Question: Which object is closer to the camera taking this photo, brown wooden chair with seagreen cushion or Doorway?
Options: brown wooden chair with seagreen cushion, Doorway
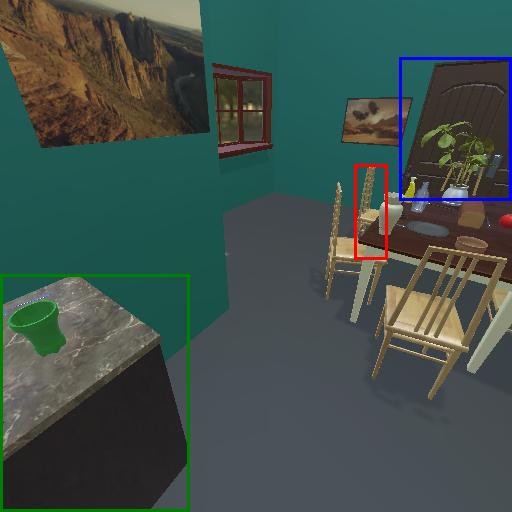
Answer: brown wooden chair with seagreen cushion